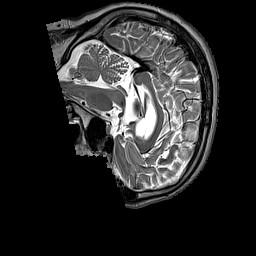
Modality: T2w
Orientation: sagittal
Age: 50
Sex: male
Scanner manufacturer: siemens
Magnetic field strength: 3 T
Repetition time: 3.2 s
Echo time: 0.212 s